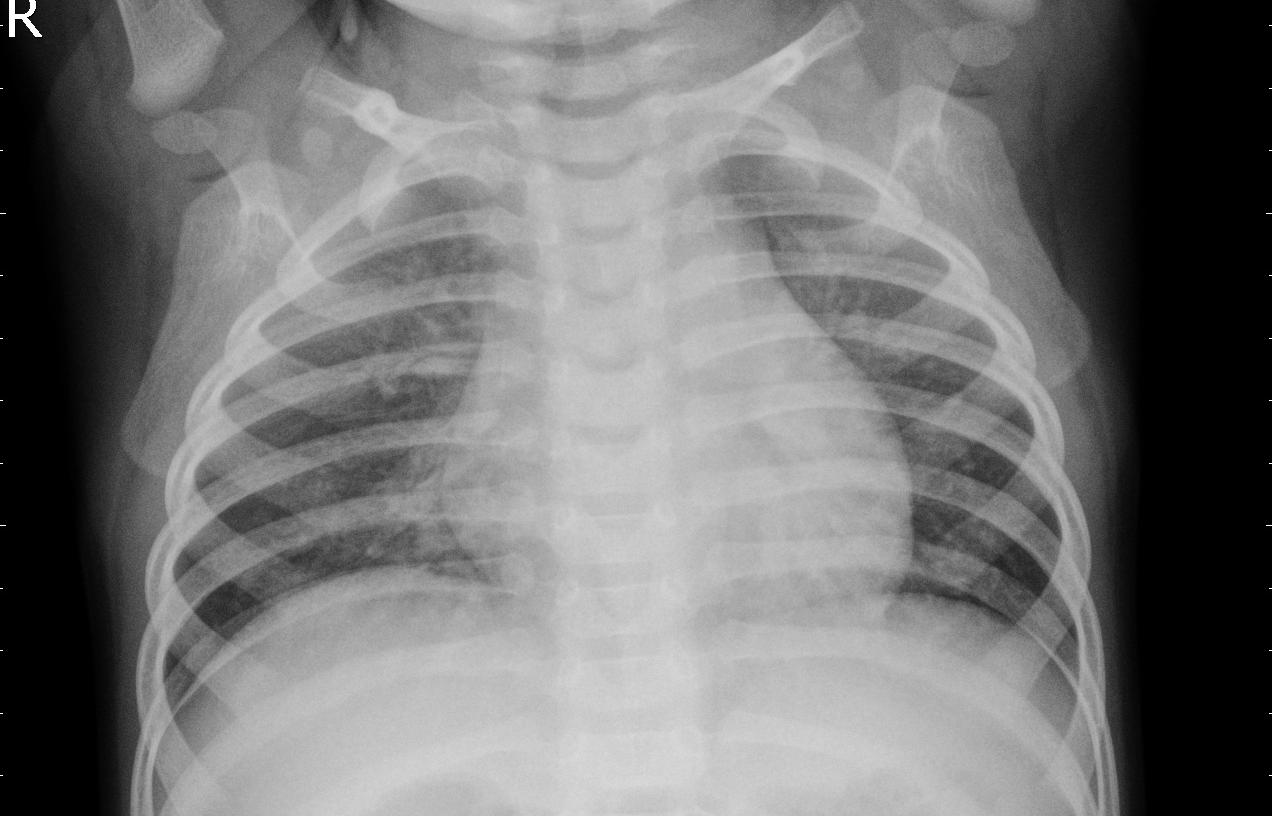
Diagnosis: PNEUMONIA